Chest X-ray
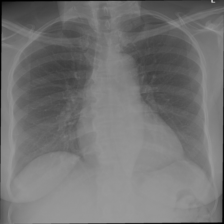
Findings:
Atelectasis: negative
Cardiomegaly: negative
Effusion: negative
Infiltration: negative
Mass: negative
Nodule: negative
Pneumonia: negative
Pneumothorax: negative
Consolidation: negative
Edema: negative
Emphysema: negative
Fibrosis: negative
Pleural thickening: negative
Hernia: negative